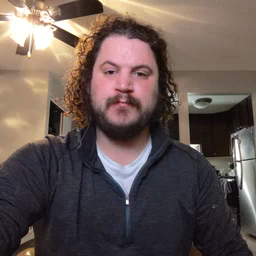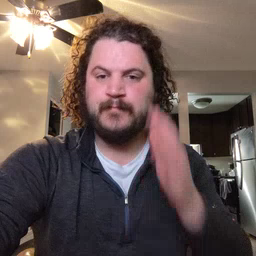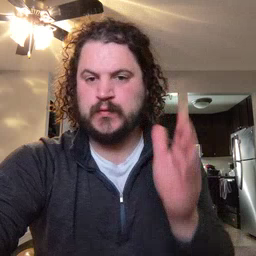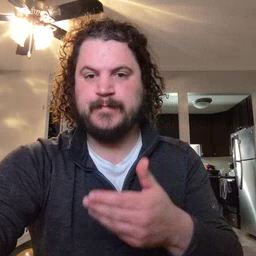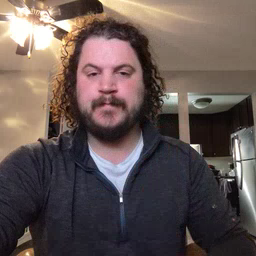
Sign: bedroom